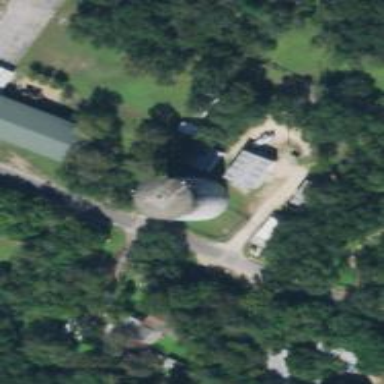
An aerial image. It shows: Silo.